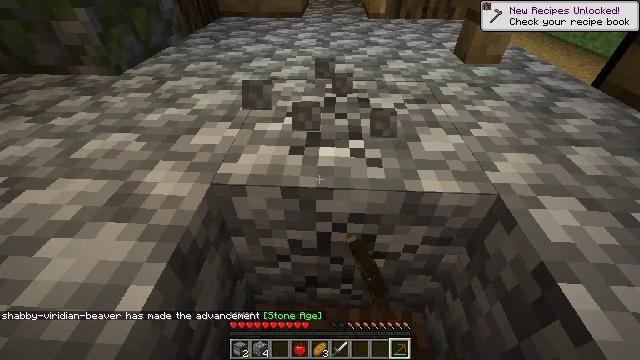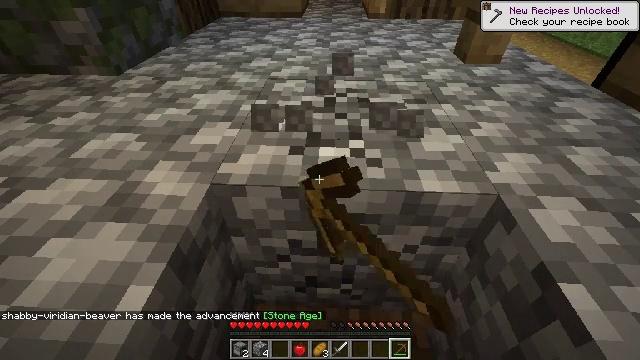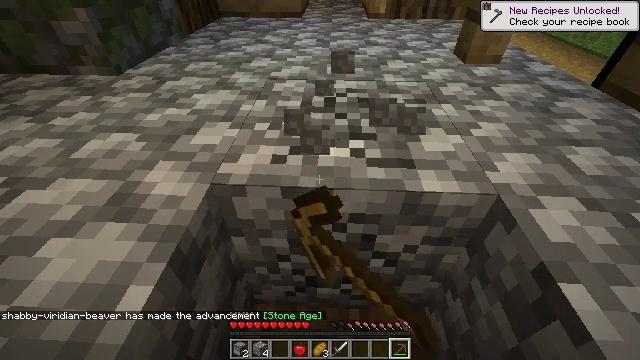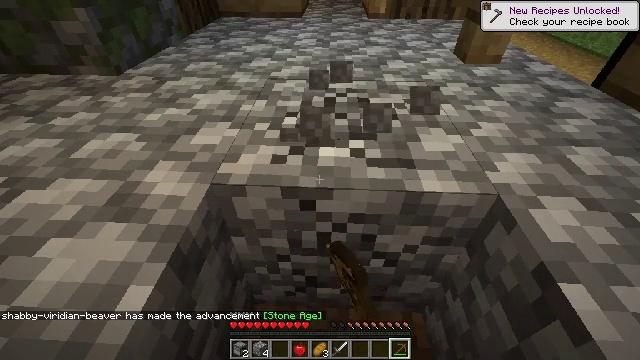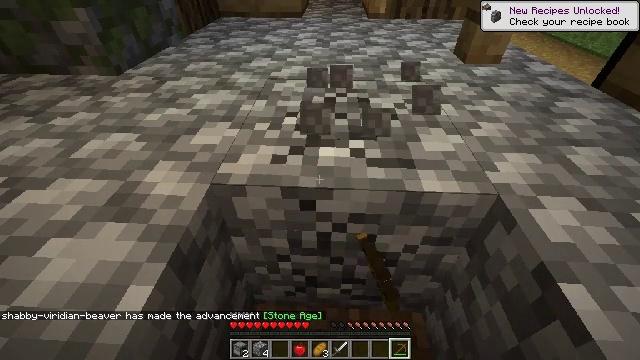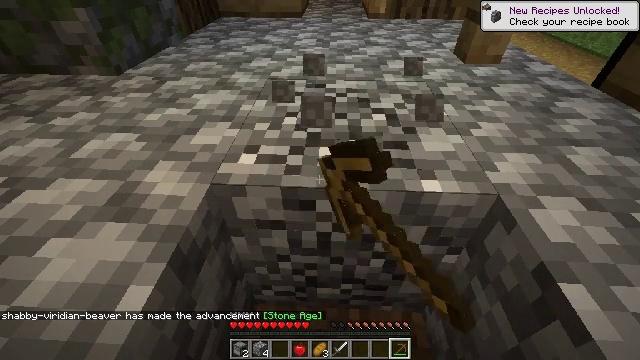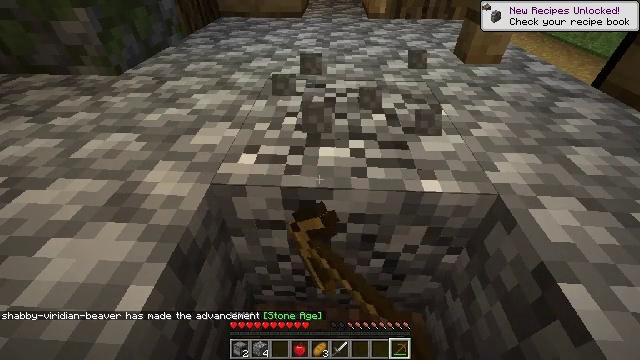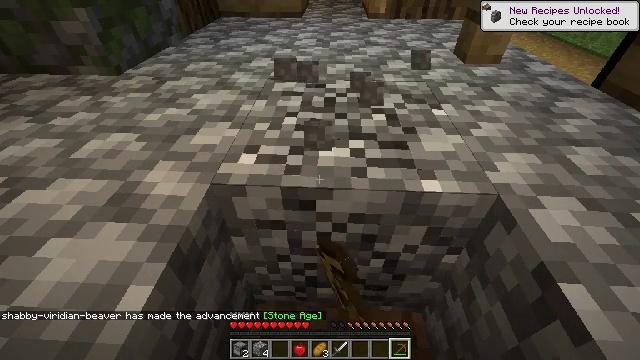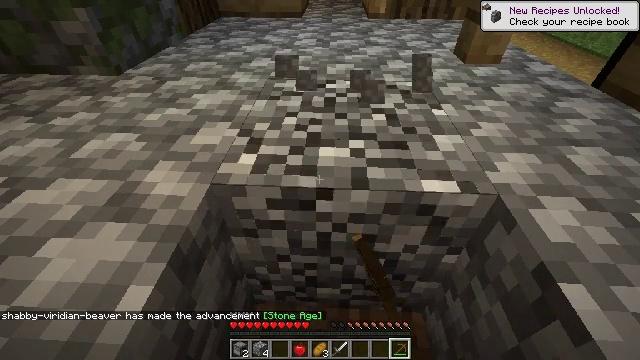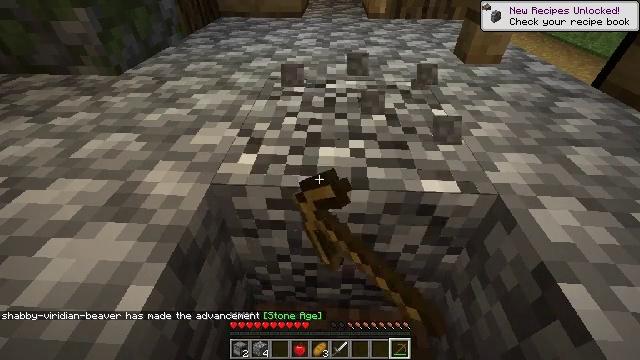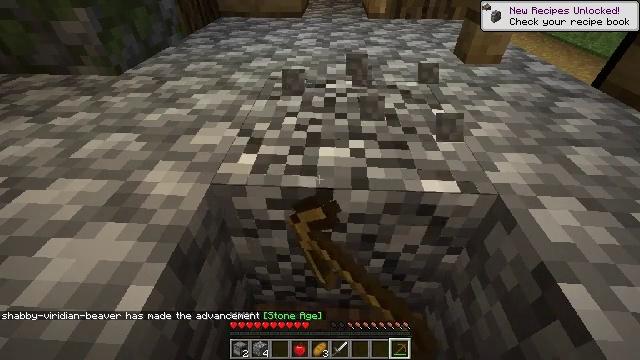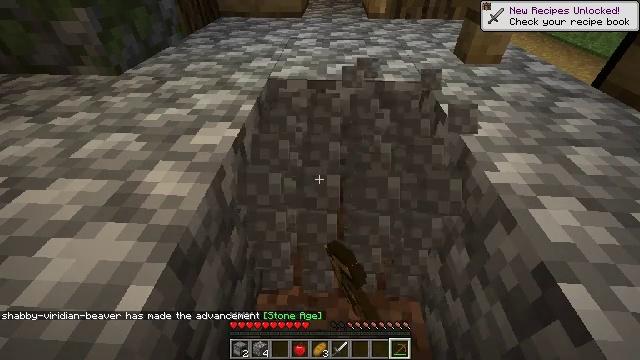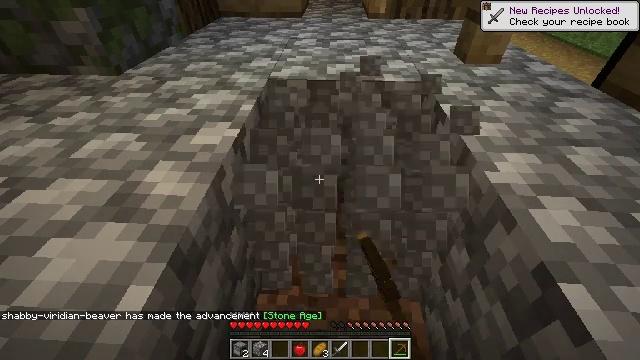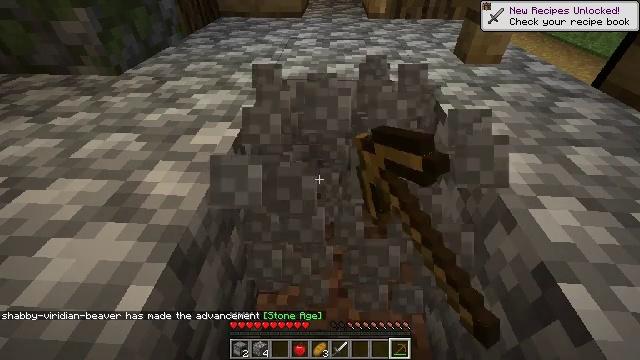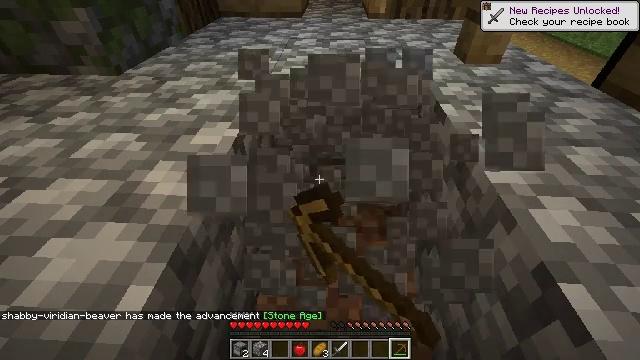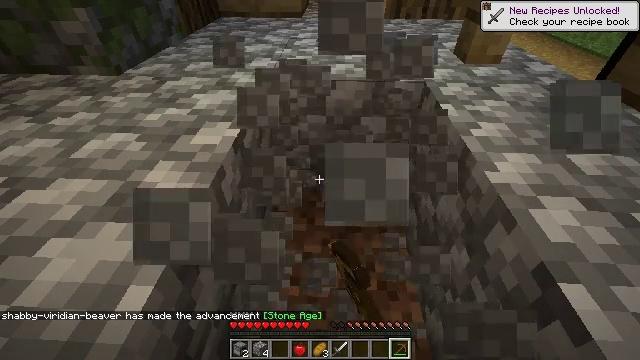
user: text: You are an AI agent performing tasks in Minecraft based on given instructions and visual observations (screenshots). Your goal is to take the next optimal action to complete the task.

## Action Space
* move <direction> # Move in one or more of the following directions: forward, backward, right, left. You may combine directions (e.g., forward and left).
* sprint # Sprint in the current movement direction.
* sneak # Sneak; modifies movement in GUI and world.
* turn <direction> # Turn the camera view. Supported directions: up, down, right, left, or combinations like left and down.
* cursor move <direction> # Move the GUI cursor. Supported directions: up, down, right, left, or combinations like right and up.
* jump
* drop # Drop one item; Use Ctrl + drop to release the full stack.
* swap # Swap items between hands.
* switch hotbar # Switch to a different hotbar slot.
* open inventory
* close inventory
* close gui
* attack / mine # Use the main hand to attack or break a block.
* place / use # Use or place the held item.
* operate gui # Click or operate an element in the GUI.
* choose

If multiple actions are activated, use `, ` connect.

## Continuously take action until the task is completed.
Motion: motion action
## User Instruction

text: Collect cobblestone blocks for construction.
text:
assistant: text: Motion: attack / mine
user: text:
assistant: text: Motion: attack / mine
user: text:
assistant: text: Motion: attack / mine
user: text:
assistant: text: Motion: attack / mine
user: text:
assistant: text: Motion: attack / mine
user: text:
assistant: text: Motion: attack / mine
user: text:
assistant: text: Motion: attack / mine
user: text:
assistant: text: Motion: attack / mine
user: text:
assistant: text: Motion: attack / mine
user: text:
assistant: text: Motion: attack / mine
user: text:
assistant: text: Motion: attack / mine
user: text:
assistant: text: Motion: attack / mine
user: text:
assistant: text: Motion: attack / mine
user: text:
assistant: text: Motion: attack / mine
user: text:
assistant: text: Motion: attack / mine
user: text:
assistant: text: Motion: attack / mine
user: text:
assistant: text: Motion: attack / mine
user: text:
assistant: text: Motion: move forward, attack / mine
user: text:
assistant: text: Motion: move forward, turn up, attack / mine
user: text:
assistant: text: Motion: move forward, attack / mine
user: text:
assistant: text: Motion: move forward, attack / mine
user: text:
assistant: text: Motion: attack / mine
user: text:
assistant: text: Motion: turn down, attack / mine
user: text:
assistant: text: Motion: attack / mine
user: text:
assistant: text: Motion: attack / mine
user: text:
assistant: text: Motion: attack / mine
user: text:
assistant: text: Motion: attack / mine
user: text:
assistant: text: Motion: attack / mine
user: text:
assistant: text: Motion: attack / mine
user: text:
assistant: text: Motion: attack / mine